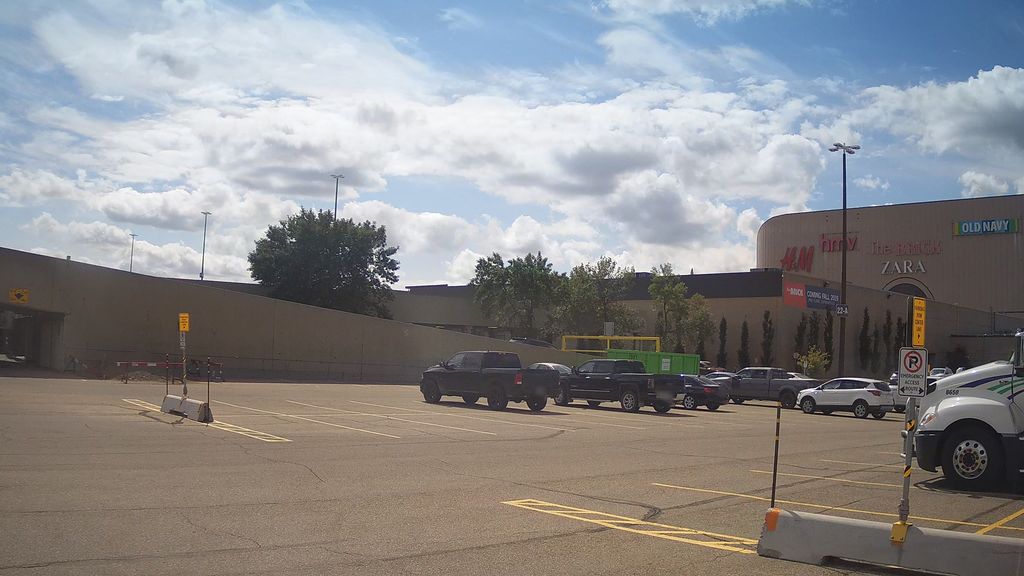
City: edmonton